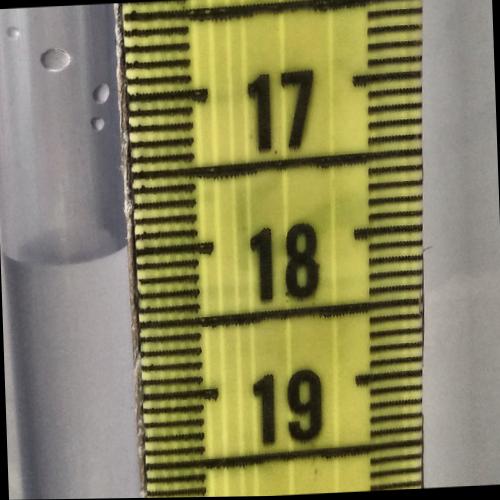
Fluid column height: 18.0 cm